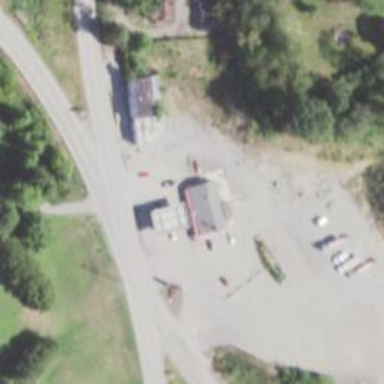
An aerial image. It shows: Convenience shop.